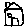
Label: house